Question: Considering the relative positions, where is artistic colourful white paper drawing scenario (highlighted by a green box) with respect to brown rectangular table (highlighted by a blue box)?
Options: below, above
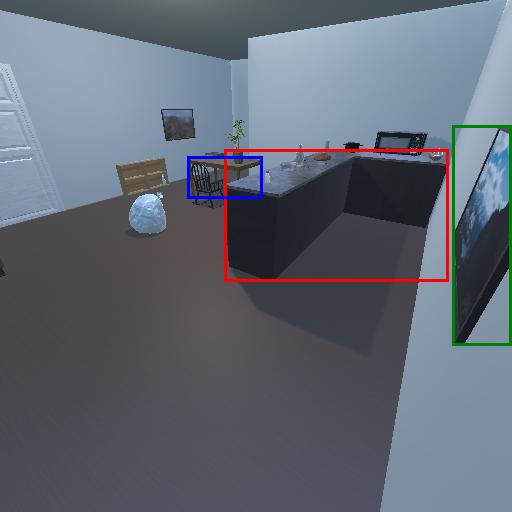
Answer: below